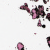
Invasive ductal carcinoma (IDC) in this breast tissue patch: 0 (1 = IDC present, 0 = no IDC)